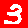
Digit: 3